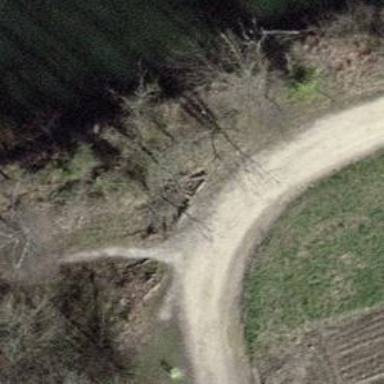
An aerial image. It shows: Red bench near guidepost.